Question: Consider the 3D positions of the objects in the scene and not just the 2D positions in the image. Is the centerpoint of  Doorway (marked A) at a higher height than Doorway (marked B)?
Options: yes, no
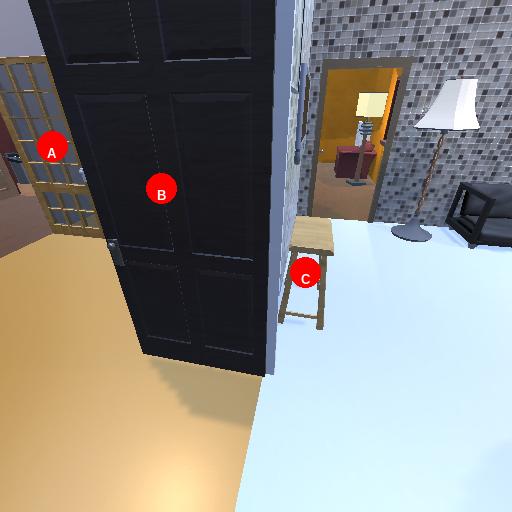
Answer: yes